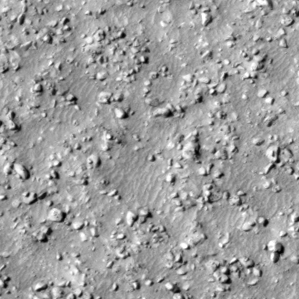
Label: non_frost